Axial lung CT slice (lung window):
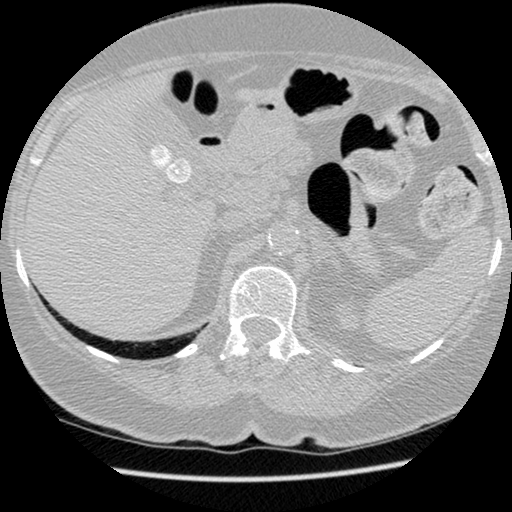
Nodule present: no